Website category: jobs
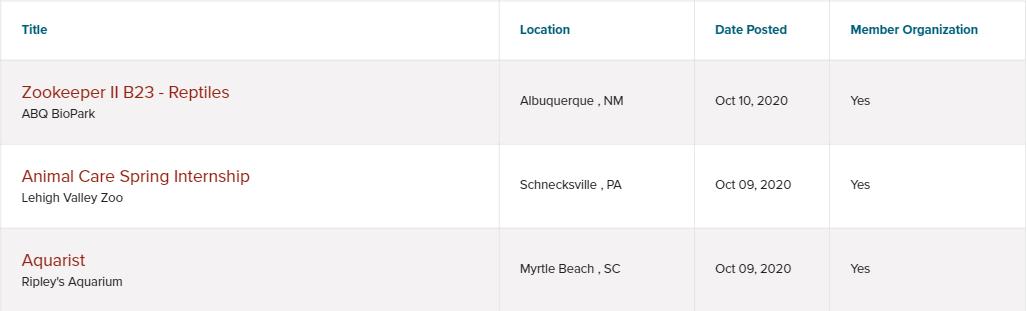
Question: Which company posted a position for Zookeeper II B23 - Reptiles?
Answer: ABQ BioPark

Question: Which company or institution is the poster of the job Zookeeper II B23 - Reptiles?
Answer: ABQ BioPark

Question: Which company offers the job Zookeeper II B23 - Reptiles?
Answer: ABQ BioPark

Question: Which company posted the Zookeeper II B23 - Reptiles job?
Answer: ABQ BioPark

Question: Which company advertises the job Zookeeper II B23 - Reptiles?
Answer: ABQ BioPark

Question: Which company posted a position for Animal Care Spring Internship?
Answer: Lehigh Valley Zoo

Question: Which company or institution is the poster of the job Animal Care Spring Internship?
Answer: Lehigh Valley Zoo

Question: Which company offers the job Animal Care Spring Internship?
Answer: Lehigh Valley Zoo

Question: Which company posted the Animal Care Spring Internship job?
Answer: Lehigh Valley Zoo

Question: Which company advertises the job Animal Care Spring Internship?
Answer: Lehigh Valley Zoo

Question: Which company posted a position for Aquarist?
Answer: Ripley's Aquarium

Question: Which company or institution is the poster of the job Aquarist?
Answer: Ripley's Aquarium

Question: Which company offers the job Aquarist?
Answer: Ripley's Aquarium

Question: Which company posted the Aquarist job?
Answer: Ripley's Aquarium

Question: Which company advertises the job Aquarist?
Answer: Ripley's Aquarium

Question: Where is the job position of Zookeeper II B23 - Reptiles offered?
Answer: Albuquerque , NM

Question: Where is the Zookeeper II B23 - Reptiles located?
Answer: Albuquerque , NM

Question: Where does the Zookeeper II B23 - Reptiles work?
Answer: Albuquerque , NM

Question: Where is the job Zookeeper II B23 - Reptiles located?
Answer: Albuquerque , NM

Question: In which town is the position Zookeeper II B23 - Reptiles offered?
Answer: Albuquerque , NM

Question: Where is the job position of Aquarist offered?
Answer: Myrtle Beach , SC

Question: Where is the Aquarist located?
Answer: Myrtle Beach , SC

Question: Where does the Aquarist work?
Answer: Myrtle Beach , SC

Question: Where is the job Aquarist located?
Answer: Myrtle Beach , SC

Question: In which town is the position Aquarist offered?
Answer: Myrtle Beach , SC

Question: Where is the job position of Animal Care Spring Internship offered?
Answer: Schnecksville , PA

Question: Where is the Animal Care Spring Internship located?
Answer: Schnecksville , PA

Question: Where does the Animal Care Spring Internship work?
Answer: Schnecksville , PA

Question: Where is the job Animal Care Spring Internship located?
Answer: Schnecksville , PA

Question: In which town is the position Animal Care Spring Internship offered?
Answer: Schnecksville , PA

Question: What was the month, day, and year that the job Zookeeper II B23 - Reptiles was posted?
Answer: Oct 10, 2020

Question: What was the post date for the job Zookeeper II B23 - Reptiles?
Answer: Oct 10, 2020

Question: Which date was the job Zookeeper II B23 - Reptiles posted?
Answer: Oct 10, 2020

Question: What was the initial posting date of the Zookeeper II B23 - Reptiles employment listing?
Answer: Oct 10, 2020

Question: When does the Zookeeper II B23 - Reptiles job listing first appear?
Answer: Oct 10, 2020

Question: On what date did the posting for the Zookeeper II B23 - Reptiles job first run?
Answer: Oct 10, 2020

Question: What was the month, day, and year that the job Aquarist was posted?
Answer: Oct 09, 2020

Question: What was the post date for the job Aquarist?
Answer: Oct 09, 2020

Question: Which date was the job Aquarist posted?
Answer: Oct 09, 2020

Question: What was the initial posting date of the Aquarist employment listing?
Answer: Oct 09, 2020

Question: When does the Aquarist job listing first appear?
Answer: Oct 09, 2020

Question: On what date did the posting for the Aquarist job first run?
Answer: Oct 09, 2020

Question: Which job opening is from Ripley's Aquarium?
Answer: Aquarist

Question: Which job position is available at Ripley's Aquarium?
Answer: Aquarist

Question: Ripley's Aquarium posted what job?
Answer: Aquarist

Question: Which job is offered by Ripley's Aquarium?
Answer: Aquarist

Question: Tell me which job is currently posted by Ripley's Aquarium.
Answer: Aquarist

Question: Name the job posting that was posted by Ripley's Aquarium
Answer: Aquarist

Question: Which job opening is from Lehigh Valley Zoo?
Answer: Animal Care Spring Internship

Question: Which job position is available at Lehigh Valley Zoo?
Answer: Animal Care Spring Internship

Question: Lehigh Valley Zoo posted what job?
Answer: Animal Care Spring Internship

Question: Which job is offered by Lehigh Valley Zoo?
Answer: Animal Care Spring Internship

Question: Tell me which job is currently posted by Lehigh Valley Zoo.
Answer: Animal Care Spring Internship

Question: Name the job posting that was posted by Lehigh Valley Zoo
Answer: Animal Care Spring Internship

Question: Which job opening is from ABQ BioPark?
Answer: Zookeeper II B23 - Reptiles

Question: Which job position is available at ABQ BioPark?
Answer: Zookeeper II B23 - Reptiles

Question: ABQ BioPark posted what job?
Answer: Zookeeper II B23 - Reptiles

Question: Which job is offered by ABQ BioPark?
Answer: Zookeeper II B23 - Reptiles

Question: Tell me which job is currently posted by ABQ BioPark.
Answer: Zookeeper II B23 - Reptiles

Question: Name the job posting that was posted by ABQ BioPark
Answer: Zookeeper II B23 - Reptiles

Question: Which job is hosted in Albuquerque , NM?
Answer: Zookeeper II B23 - Reptiles

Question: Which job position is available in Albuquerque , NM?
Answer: Zookeeper II B23 - Reptiles

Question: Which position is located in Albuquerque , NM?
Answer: Zookeeper II B23 - Reptiles

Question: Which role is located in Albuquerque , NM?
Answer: Zookeeper II B23 - Reptiles